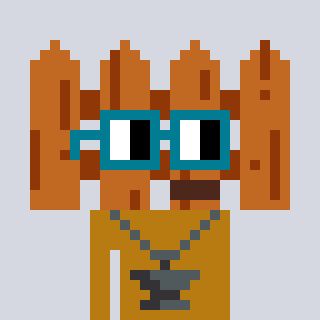
a pixel art character with square dark green glasses, a fence-shaped head and a gold-colored body on a cool background